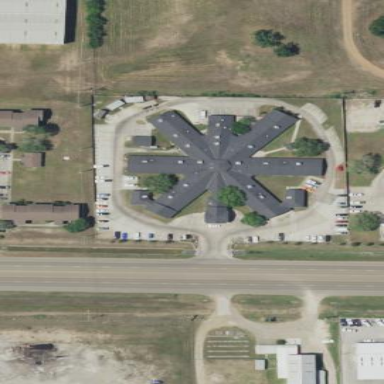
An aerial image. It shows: Nursing home building.